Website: macys
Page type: customer-info-address
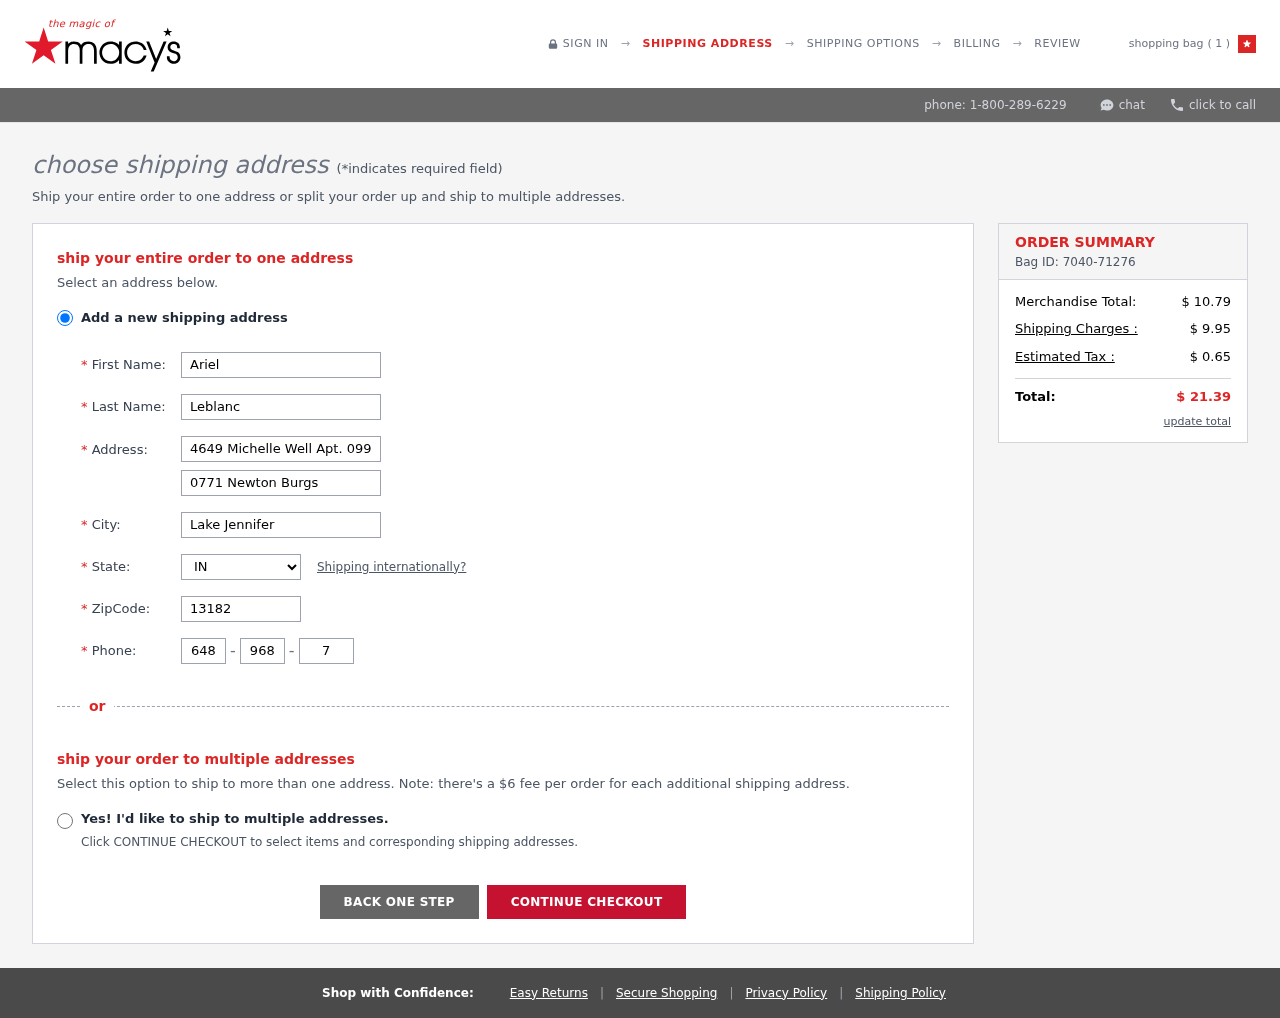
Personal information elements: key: PII_CITY
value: Lake Jennifer
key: PII_FIRSTNAME
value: Ariel
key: PII_LASTNAME
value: Leblanc
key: PII_PHONE_AREA
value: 648
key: PII_PHONE_PREFIX
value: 968
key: PII_PHONE_SUFFIX
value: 7932
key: PII_POSTCODE
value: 13182
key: PII_STATE_ABBR
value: IN
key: PII_STREET
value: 4649 Michelle Well Apt. 099
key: PII_STREET2
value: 0771 Newton Burgs
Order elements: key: ORDER_NUM_ITEMS
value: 1
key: ORDER_ID
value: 7040-71276
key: ORDER_SUBTOTAL
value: $ 10.79
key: ORDER_SHIPPING_COST
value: $ 9.95
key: ORDER_TAX
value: $ 0.65
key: ORDER_TOTAL
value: $ 21.39